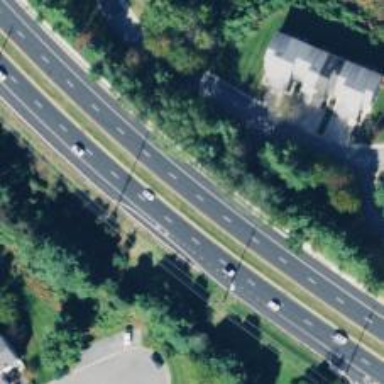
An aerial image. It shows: Trunk highway.